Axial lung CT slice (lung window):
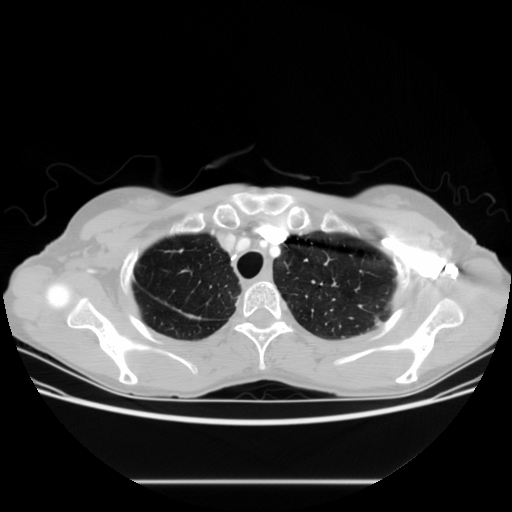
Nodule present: no